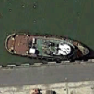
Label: Towing_vessel